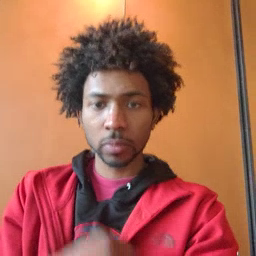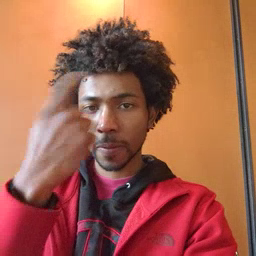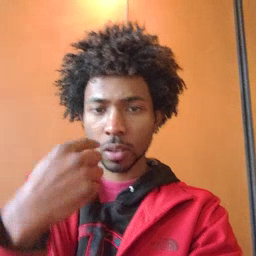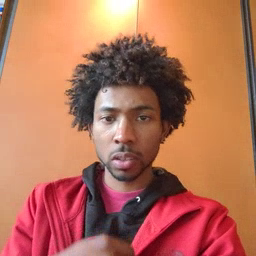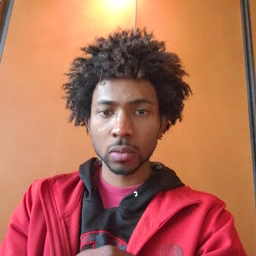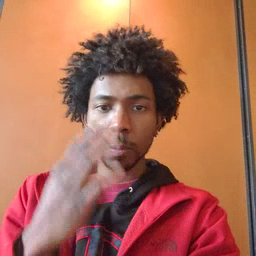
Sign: face